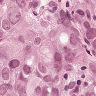
Metastatic tissue present: yes